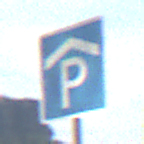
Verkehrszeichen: Parkhaus
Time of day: SunriseSunset
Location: Outdoor (Nature)
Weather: PartlyCloudy
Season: NotSpecified
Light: Natural